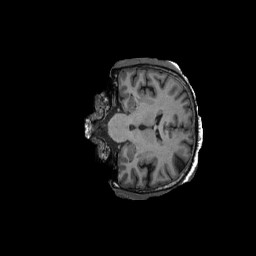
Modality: T1w
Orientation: coronal
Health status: ill
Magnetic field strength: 3 T